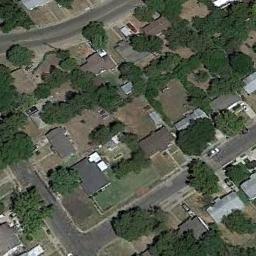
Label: medium_residential